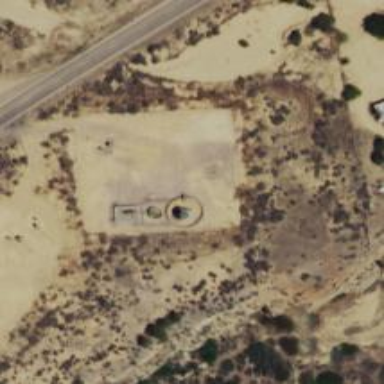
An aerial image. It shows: Storage tank with man-made structure.